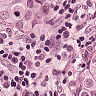
Metastatic tissue present: yes